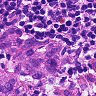
Metastatic tissue present: yes